Question: I have created 'Apple Enterprise developer account' via referring this <URL> with other mac system from where I have to create ipa file. On this mac system, I am able to install distribution certificate but while installing '.mobileprovision' profile got below error.

Any idea what I missed ?
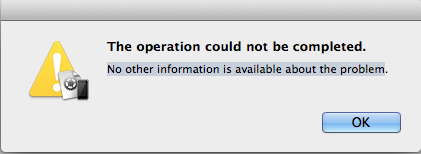
Answer: My issues has been solved, May be there was some corruption might happen while sharing provisioning file on the other mac system. I have regenerated provisioning profile from apple portal and transferred to another system through the mail. I am able to install regenerated provisioning profile on the other mac system successfully.